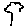
Label: tree